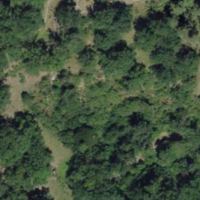
EUNIS habitat code: 41
Species observed at this site:
Allium carinatum
Agrimonia eupatoria
Anthericum ramosum
Minois dryas
Aster amellus
Cephalanthera longifolia
Sciurus vulgaris
Rutpela maculata